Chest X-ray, PA view. Patient: 63 years old, sex F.
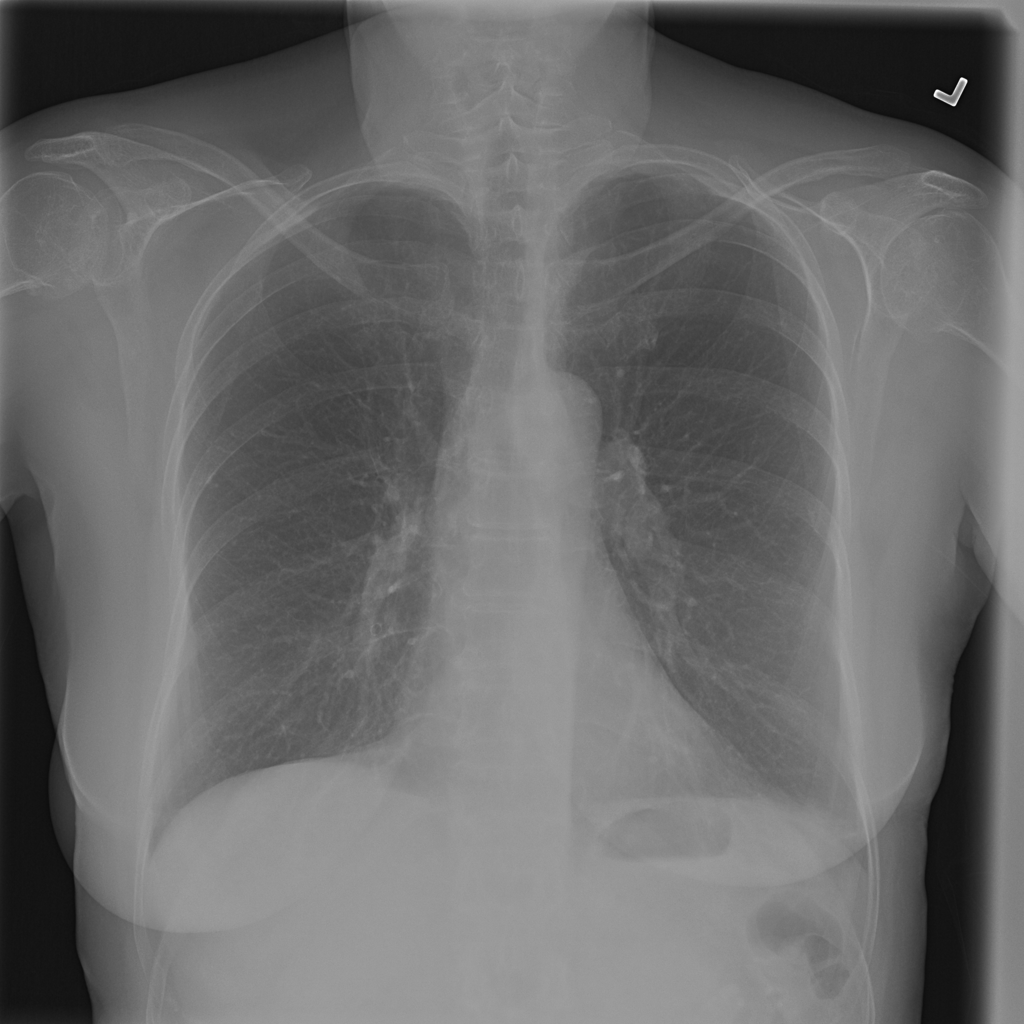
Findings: Atelectasis, Effusion